Field crop: maize
Growth stage: 2
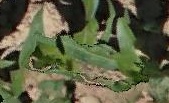
Species: maize